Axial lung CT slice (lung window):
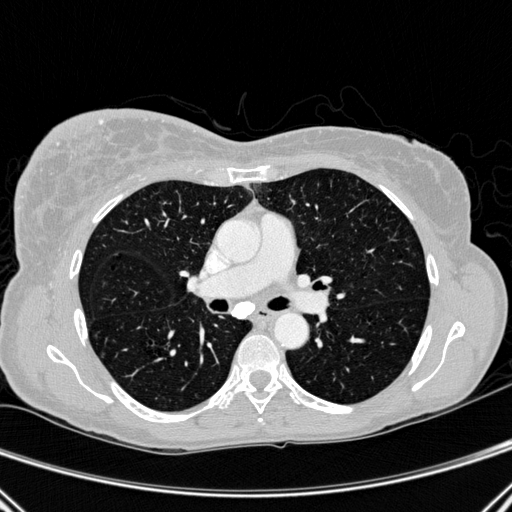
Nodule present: no